Question: I am trying to export report using php. it will work fine in localhost but while I am uploading in server it will not works fine and give output like below.(All the variable which i have used not not displaying here is declared as global so there is not issue in variable declaring.)

'''
$arrayissue = array();
$count = 0;
$screenshot_name = '';
$productid = (string) filter_input(INPUT_GET, 'productid');
$cycle = $_SESSION['Cycle'];
$objPHPExcel = new PHPExcel();
$query2 = "SELECT Cycle_name FROM cycle_master WHERE Cycle_id='$cycle'";
$result2 = $conn->query($query2);
$row12 = mysqli_fetch_array($result2);
$ews = $objPHPExcel->getSheet(0);
$ews->setCellValue('a1', 'This is the Result For : ' . $row12[0]);
$rowCount = 2;
$title = 'a1:s1';
$header = 'a2:s2';
$objPHPExcel->getActiveSheet()->getStyle($title)->getFill()->setFillType(\PHPExcel_Style_Fill::FILL_SOLID)->getStartColor()->setARGB('A9F5E1');
$objPHPExcel->getActiveSheet()->getStyle($header)->getFill()->setFillType(\PHPExcel_Style_Fill::FILL_SOLID)->getStartColor()->setARGB('FFFF00');
$style = array(
'font' => array('bold' => true,),
'alignment' => array('horizontal' => \PHPExcel_Style_Alignment::HORIZONTAL_CENTER,),
);
$objPHPExcel->getActiveSheet()->getStyle($header)->applyFromArray($style);
$objPHPExcel->getActiveSheet()->getStyle(
'A2:' .
$objPHPExcel->getActiveSheet()->getHighestColumn() .
$objPHPExcel->getActiveSheet()->getHighestRow()
)->getBorders()->getAllBorders()->setBorderStyle(PHPExcel_Style_Border::BORDER_THIN);
$objPHPExcel->getDefaultStyle()->getAlignment()->setWrapText(true);
$styleArray = array(
'font' => array(
'bold' => FALSE,
// 'color' => array('rgb' => 'FF0000'),
'size' => 10,
'name' => 'Calibri'
));
for ($col = 'A'; $col != 'S'; $col++) {
$objPHPExcel->getActiveSheet()->getColumnDimension($col)->setWidth(20);
$objPHPExcel->getActiveSheet()->getStyle($col)->applyFromArray($styleArray);
}
$queryforissue = "Select Issue_name from tmtool.project_issue_master where Project_id IN(Select Project_id from product_master Where Product_id='$productid')";
$resultforissue = mysqli_query($conn, $queryforissue) or die(mysqli_error($conn));
$countforissue = 0;
$customeTitle = array();
$customTitle1 = array('Execution ID', 'TC ID', 'Parent Site', 'Redirection Site');
$customTitle2 = array('Total Error Observed Count', 'Issue(Pass/Fail)', 'Circle Name', 'Mobile Number', 'Date', 'Time', 'Product Name', 'Screen Shot Name', 'Comment', 'Actual Submitted Date');
while ($rowissue = mysqli_fetch_array($resultforissue)) {
array_push($arrayissue, $rowissue['Issue_name']);
$countforissue++;
}
//print_r($arrayissue);
$customTitle3 = array_merge($customTitle1, $arrayissue);
$customTitle = array_merge($customTitle3, $customTitle2);
print_r($customTitle);
$alph = 'A';
foreach ($customTitle as $value) {
$objPHPExcel->getActiveSheet()->SetCellValue($alph . $rowCount, $value);
$alph++;
}
$rowCount++;
$queryresult = "SELECT testcase_master.'Testcase_id',CONVERT(SUBSTRING_INDEX(testcase_master.'Testcase_id','_', -1),UNSIGNED INTEGER) as num ,testcase_master.'Testcase_title',testcase_master.'Subscriber_type',defect_master.'Priority',defect_master.'Category',test_result_url.'Test_id',test_result_url.'Assign_to',test_result_url.'Child_site',test_result_url.'Circle_name',test_result_url.'Performed_date',test_result_url.'Status',test_result_url.'Comment',test_result_url.'UrlProduct_name',test_result_url.'Device_used',test_result_url.'Simcard_no',test_result_url.'Time' As Time_pass,defect_master.'Defect_id',defect_master.'Defect_title',defect_master.'Month',defect_master.'Created_date',defect_master.'Week',defect_master.'Time',defect_master.'Mobile',defect_master.'Comment' as dcomment FROM tmtool.test_result_url LEFT JOIN tmtool.testcase_master ON test_result_url.'Testcase_id'=testcase_master.'Testcase_id' LEFT JOIN tmtool.defect_master ON test_result_url.'Defect_id'=defect_master.'Defect_id' WHERE testcase_master.'Product_id' = '$productid' AND (test_result_url.'Performed_date' BETWEEN '$startdate' AND '$enddate') AND testcase_master.'Testcase_id' IN (SELECT Testcase_id FROM assigned_testsuite_testcase WHERE Testsuite_id IN (SELECT Testsuite_id FROM testsuite_master WHERE Cycle_id = '$cycle')) order by num";
//$queryresult = "SELECT testcase_master.'Testcase_id',testcase_master.'Testcase_title',defect_master.'dcomment',defect_master.'Defect_title',defect_master.'Created_date',defect_master.'Mobile',defect_master.'Time',test_result_url.'Test_id', FROM tmtool.test_result_url LEFT JOIN tmtool.testcase_master ON test_result_url.'Testcase_id' = testcase_master.'Testcase_id' LEFT JOIN tmtool.defect_master ON test_result_url.'Defect_id' = defect_master.'Defect_id' WHERE testcase_master.'Product_id' = '$productid' AND testcase_master.'Testcase_id' IN (SELECT Testcase_id FROM assigned_testsuite_testcase WHERE Testsuite_id IN (SELECT Testsuite_id FROM testsuite_master WHERE Cycle_id = '$cycle'))";
//$queryresult = "SELECT testcase_master.'Testcase_id',testcase_master.'Testcase_title',defect_master.'Comment',defect_master.'Defect_title',defect_master.'Created_date',defect_master.'Mobile',defect_master.'Time',test_result_url.* FROM tmtool.test_result_url LEFT JOIN tmtool.testcase_master ON test_result_url.'Testcase_id' = testcase_master.'Testcase_id' LEFT JOIN tmtool.defect_master ON test_result_url.'Defect_id' = defect_master.'Defect_id' WHERE testcase_master.'Product_id' = '$productid' AND testcase_master.'Testcase_id' IN (SELECT Testcase_id FROM assigned_testsuite_testcase WHERE Testsuite_id IN (SELECT Testsuite_id FROM testsuite_master WHERE Cycle_id = '$cycle'))";
$resultquery = mysqli_query($conn, $queryresult) or die(mysqli_error($conn));
while ($row = mysqli_fetch_array($resultquery)) {
$objPHPExcel->getActiveSheet()->SetCellValue('A' . $rowCount, $row['Test_id']);
$objPHPExcel->getActiveSheet()->SetCellValue('B' . $rowCount, $row['Testcase_id']);
$objPHPExcel->getActiveSheet()->SetCellValue('C' . $rowCount, $row['Testcase_title']);
$objPHPExcel->getActiveSheet()->SetCellValue('D' . $rowCount, $row['Child_site']);
for ($i = 0, $alpha2 = 'E'; $i < $countforissue; $i++, $alpha2++) {
$querygetResult = "Select $arrayissue[$i] from test_result_url where Test_id='$row[Test_id]'";
$getResult = mysqli_query($conn, $querygetResult) or die('Error querying database');
$rowResult = mysqli_fetch_array($getResult);
if($arrayissue[$i] == 'Landing_page_issue')
{
if($rowResult[0] == 'Fail')
{
$rowResult[0]='Yes';
}
else
{
$rowResult[0]='No';
}
}
$objPHPExcel->getActiveSheet()->SetCellValue($alpha2 . $rowCount, $rowResult[0]);
if ($rowResult[0] == 'Fail') {
$count++;
}
}
$objPHPExcel->getActiveSheet()->SetCellValue($alpha2 . $rowCount, $count);
$alpha2++;
$objPHPExcel->getActiveSheet()->SetCellValue($alpha2 . $rowCount, $row['Status']);
$alpha2++;
$objPHPExcel->getActiveSheet()->SetCellValue($alpha2 . $rowCount, $row['Circle_name']);
$alpha2++;
$elsealpha = $alpha2;
$lastalpha = $alpha2;
for ($j = 0; $j < 6; $j++) {
$lastalpha++;
}
if ($row['Status'] == 'Fail') {
$objPHPExcel->getActiveSheet()->SetCellValue($alpha2 . $rowCount, $row['Mobile']);
$alpha2++;
$objPHPExcel->getActiveSheet()->SetCellValue($alpha2 . $rowCount, $row['Created_date']);
$alpha2++;
$objPHPExcel->getActiveSheet()->SetCellValue($alpha2 . $rowCount, $row['Time']);
$alpha2++;
$objPHPExcel->getActiveSheet()->SetCellValue($alpha2 . $rowCount, $row["UrlProduct_name"]);
$alpha2++;
$objPHPExcel->getActiveSheet()->SetCellValue($alpha2 . $rowCount, $row["Defect_title"]);
$alpha2++;
$objPHPExcel->getActiveSheet()->SetCellValue($alpha2 . $rowCount, $row["dcomment"]);
$alpha2++;
} else {
$objPHPExcel->getActiveSheet()->SetCellValue($elsealpha . $rowCount, $row['Simcard_no']);
$elsealpha++;
$objPHPExcel->getActiveSheet()->SetCellValue($elsealpha . $rowCount, $row['Performed_date']);
$elsealpha++;
$objPHPExcel->getActiveSheet()->SetCellValue($elsealpha . $rowCount, $row['Time_pass']);
$elsealpha++;
$elsealpha++;
$elsealpha++;
$objPHPExcel->getActiveSheet()->SetCellValue($elsealpha . $rowCount, $row['Comment']);
}
$objPHPExcel->getActiveSheet()->SetCellValue($lastalpha . $rowCount, $row['Performed_date']);
$alpha2 = '';
$elsealpha = '';
$count = 0;
$rowCount++;
}
unset($count);
unset($lastalpha);
unset($elsealpha);
unset($alpha2);
$objPHPExcel->getActiveSheet()->setTitle("Product Wise");
header('Content-Type: application/vnd.openxmlformats- officedocument.spreadsheetml.sheet');
header('Content-Disposition: attachment;filename="TestResults.xlsx"');
header('Cache-Control: max-age=0');
$objWriter = PHPExcel_IOFactory::createWriter($objPHPExcel, 'Excel2007');
ob_end_clean();
$objWriter->save('php://output');
'''
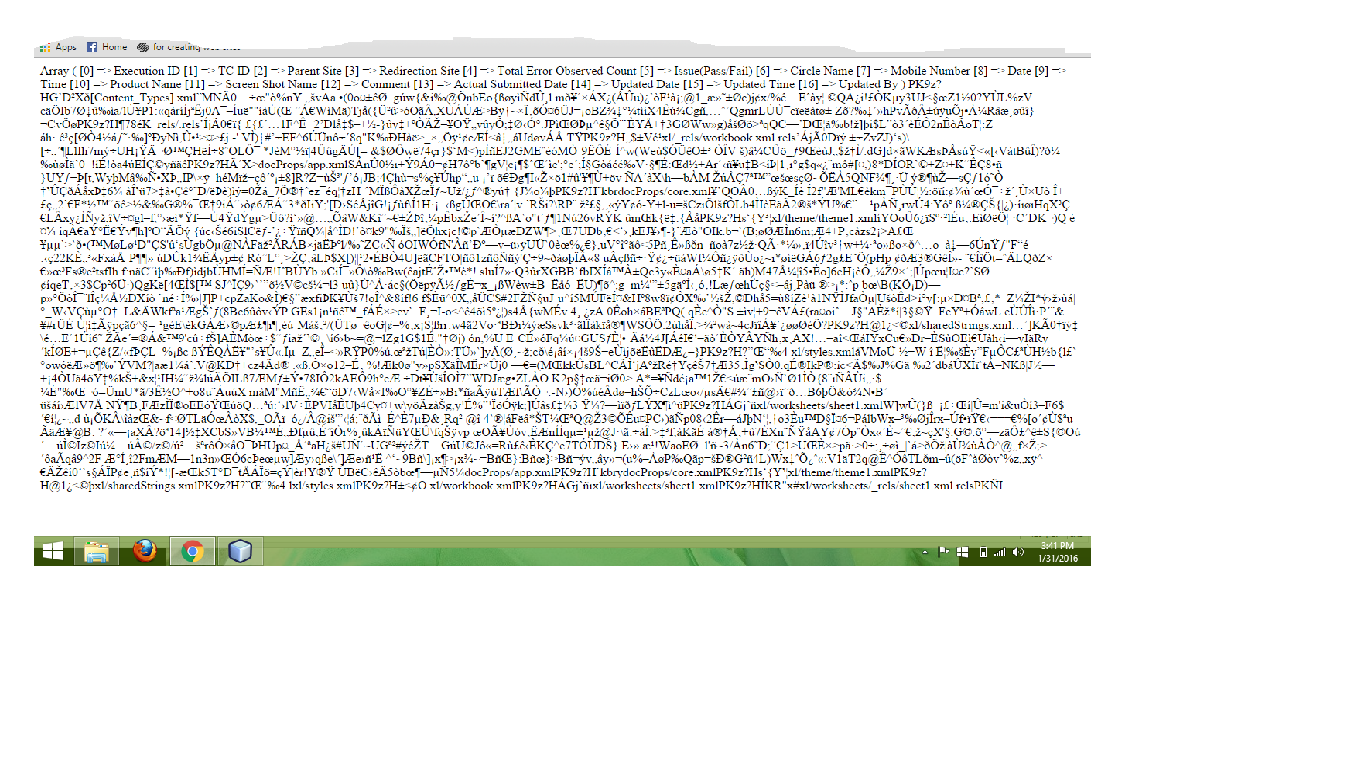
Answer: You start off with printing some variables, that forces a header() and would destroy the excel file.
Remove the print_r($customTitle);